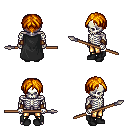
a pixel art fantasy rpg character, male body template, skeleton, black cape, gold greaves, dark blonde parted hairstyle, cloth bracers, black shoes, spear, four views (front, back, left, right), 2x2 character sprite sheet, small pixel art, hard edges, no anti-aliasing